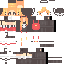
A female human skin with medium skin, wearing blonde long hair dressed in a red hoodie and red pants, featuring a closed mouth.